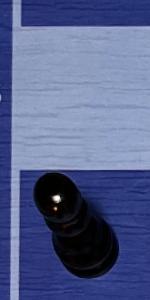
Label: Pawn_Black